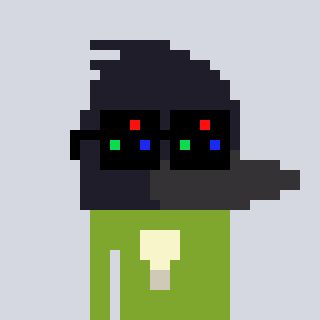
a pixel art character with square black sunglasses, a raven-shaped head and a slimegreen-colored body on a cool background